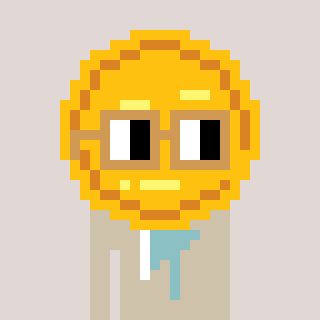
a pixel art character with square brown glasses, a medal-shaped head and a bege-colored body on a warm background